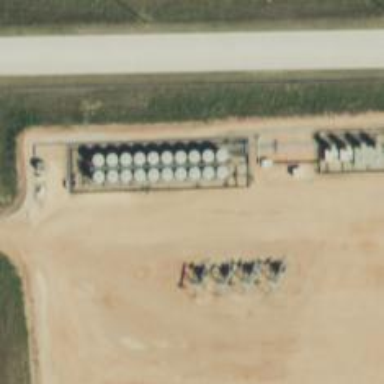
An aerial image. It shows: Storage tank that is man-made.